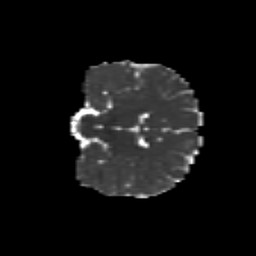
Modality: MD
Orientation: coronal
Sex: male
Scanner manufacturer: siemens
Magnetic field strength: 3 T
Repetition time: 5 s
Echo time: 0.071 s